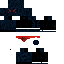
A female skeleton skin with dark skin, wearing brown bald dressed in a blue hoodie and black pants, featuring a closed mouth.